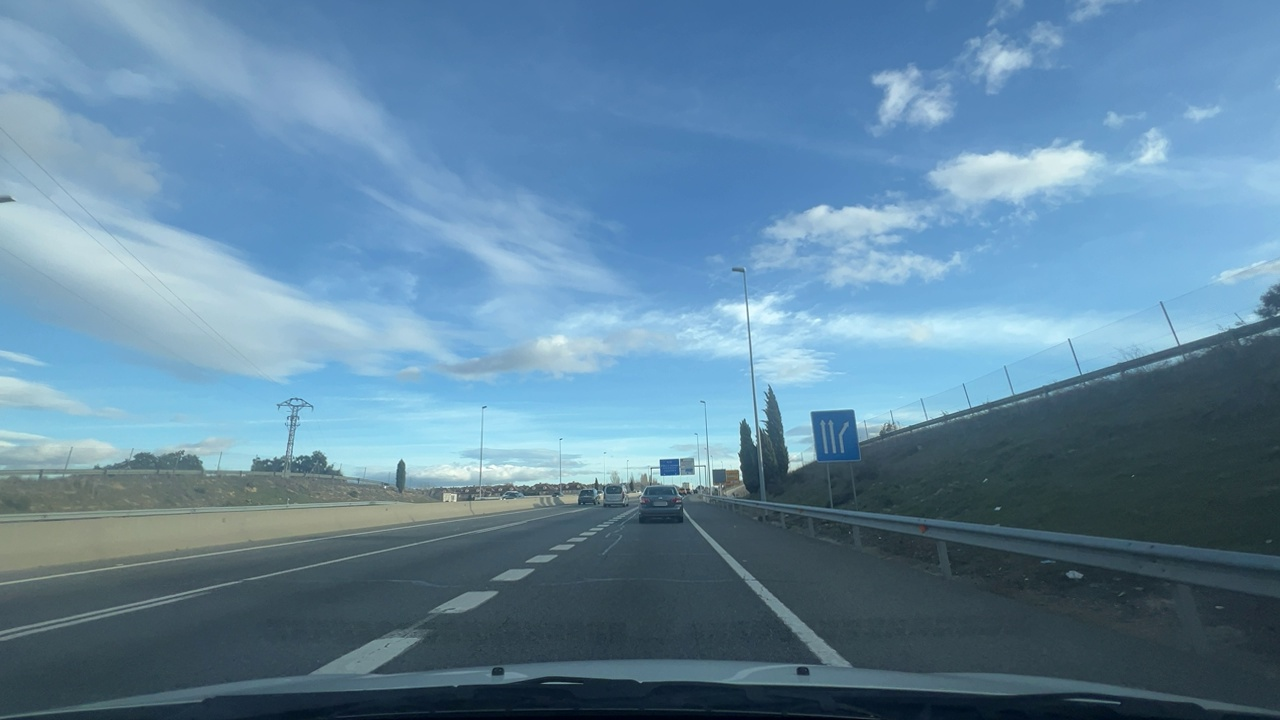
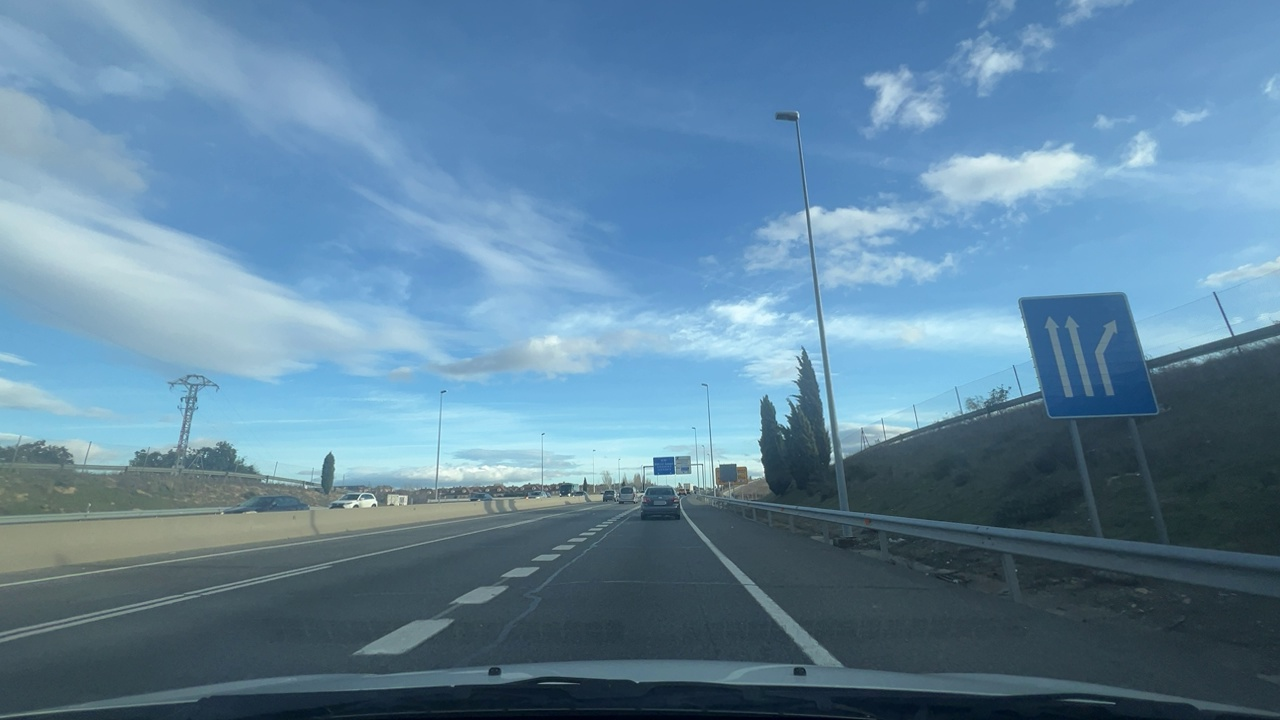
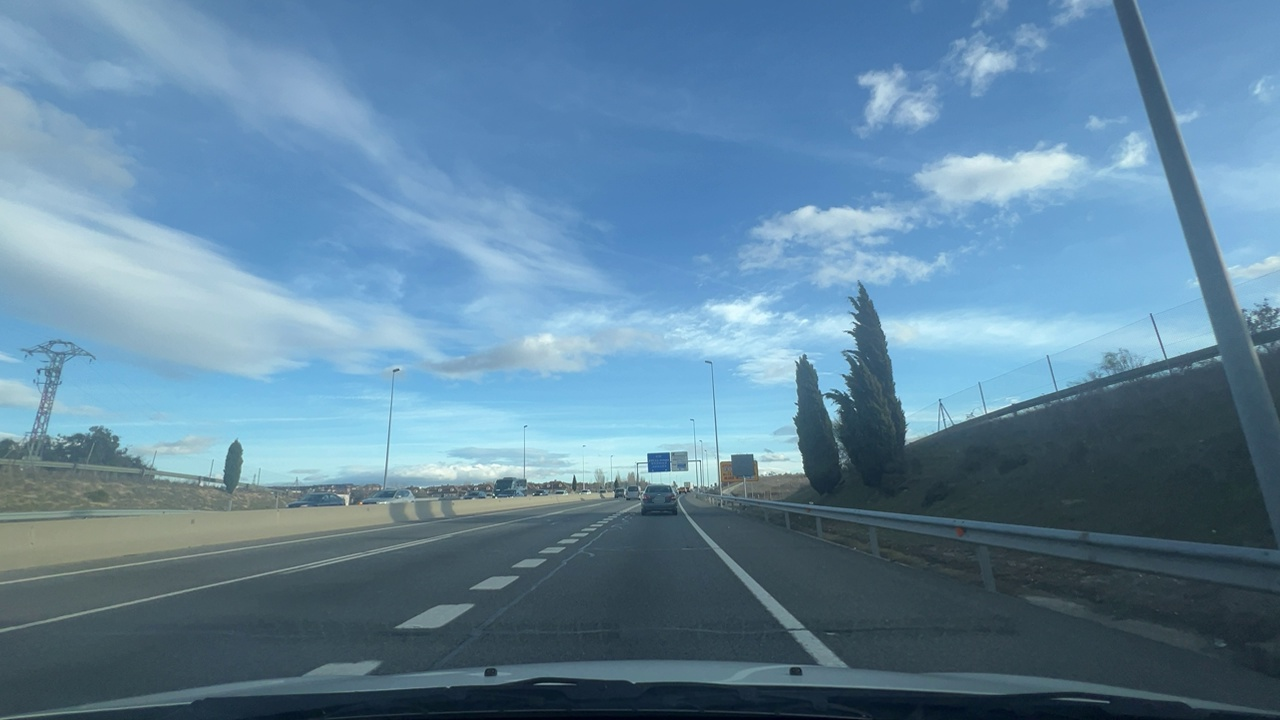
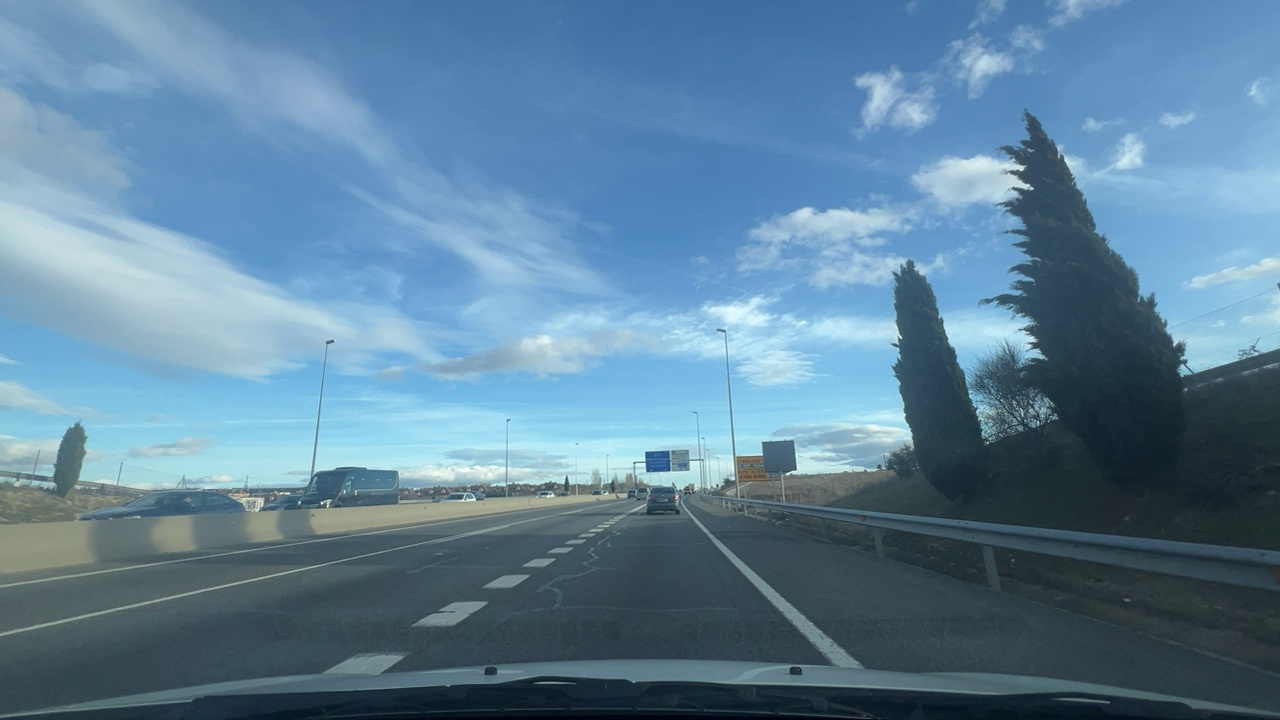
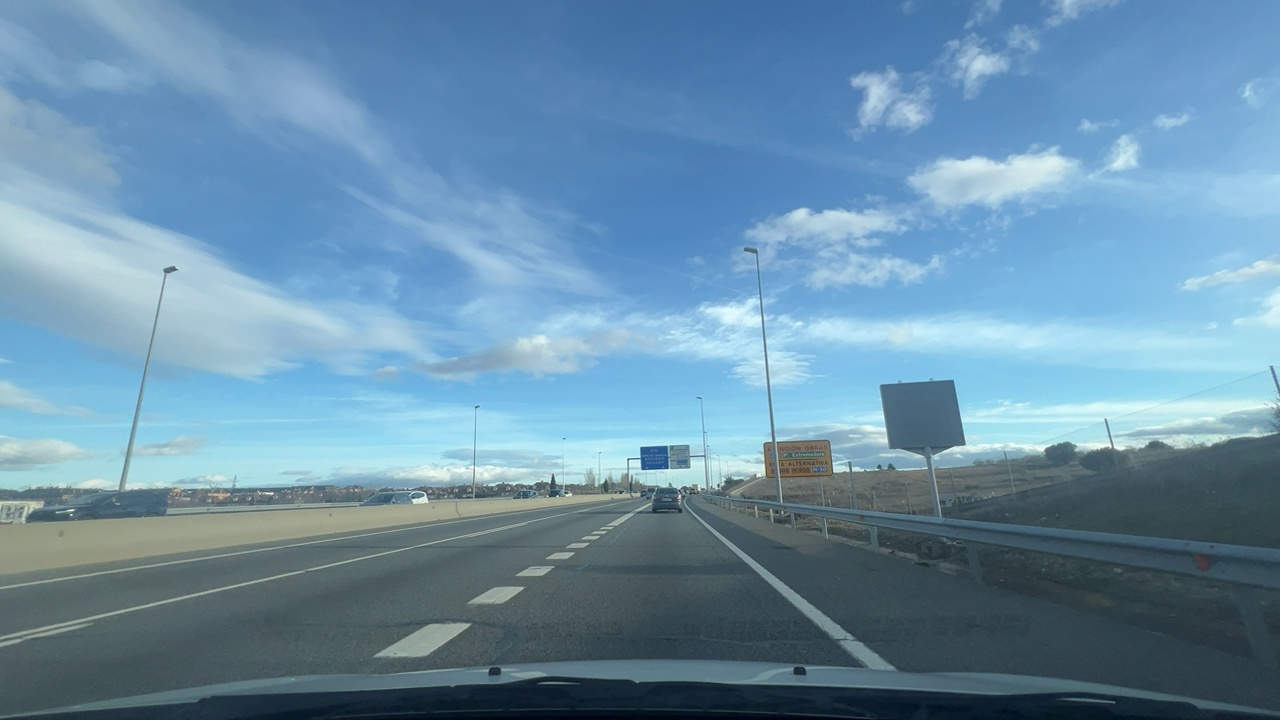
Situation: empty
Question: Do the outer lane markings of an adjacent lane converge into the ego lane?
Answer: No
Reasoning: No other lane converges into the ego lane

Situation: empty
Question: Is there an intersection ahead in the ego direction of travel?
Answer: No
Reasoning: There are no intersections visible ahead on the ego lane

Situation: empty
Question: Do lane markings remain continuous through the intersection in the ego lane?
Answer: No
Reasoning: There are no intersections visible, but lane marking stay continuous

Situation: empty
Question: Is there a visible gap or discontinuity in the ego lane markings?
Answer: No
Reasoning: There are no gaps or discontinuities visible in the lane markings